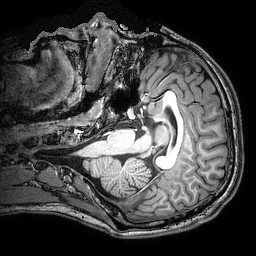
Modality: T1w
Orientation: coronal
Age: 23
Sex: male
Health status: ill
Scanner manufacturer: philips
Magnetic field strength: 3 T
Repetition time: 8.177 s
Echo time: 3.749 s